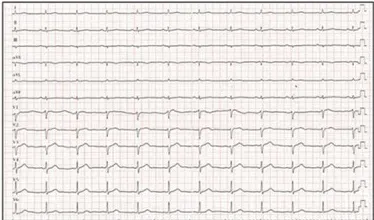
Coronary angiography demonstrates normal coronary arteries. Right coronary artery.
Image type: electrography (ekg)